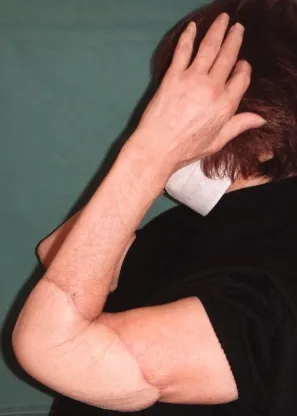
Follow-up radiograph and photograph obtained 12 months after surgery. Clinical photograph showing functional results in extension.
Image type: medical_photograph (skin_photograph)